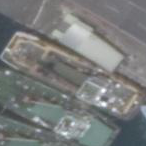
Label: civil